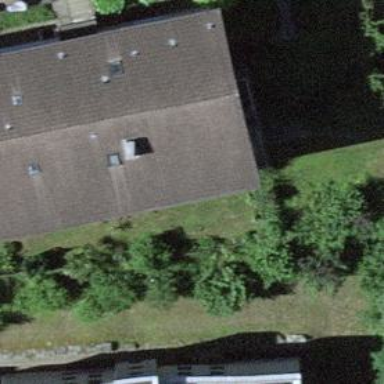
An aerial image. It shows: Residential building.